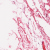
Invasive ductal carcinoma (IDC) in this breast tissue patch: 0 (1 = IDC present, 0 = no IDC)